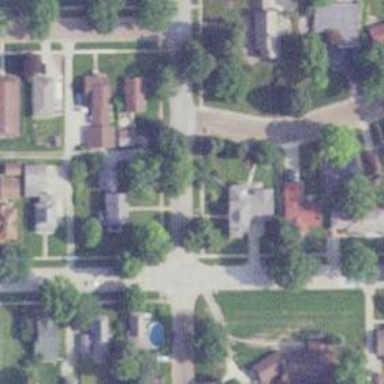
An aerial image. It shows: Alley classified as service road.